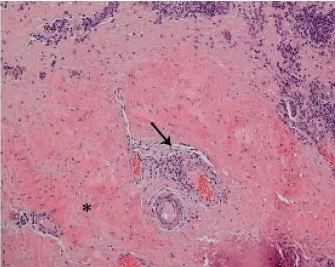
(C) The outer part of the capsule is fibrotic with dense, thick collagen deposition (asterisk). It also shows scattered foci of chronic perivascular inflammation (arrow), with congestion and vascular dilatation (H&E, x100).
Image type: pathology (h&e)